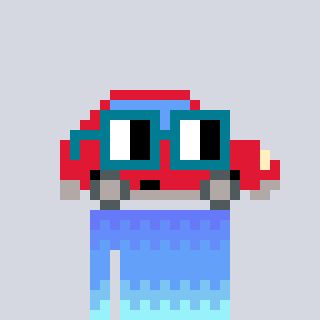
a pixel art character with square dark green glasses, a car-shaped head and a peachy-colored body on a cool background